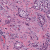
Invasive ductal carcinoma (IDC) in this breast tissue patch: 1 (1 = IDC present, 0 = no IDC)